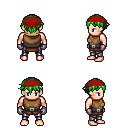
a pixel art fantasy rpg character, male body template, human, light skin, leather chest armor, metal pants, green short bangs hairstyle, red bandana, metal gloves, four views (front, back, left, right), 2x2 character sprite sheet, small pixel art, hard edges, no anti-aliasing